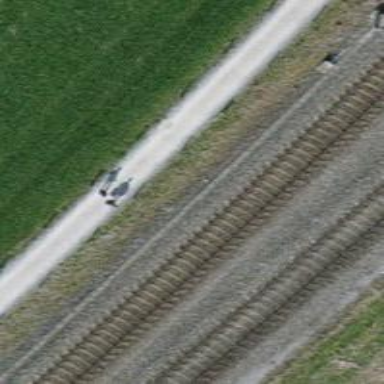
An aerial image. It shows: Single-track electrified railway with contact line.